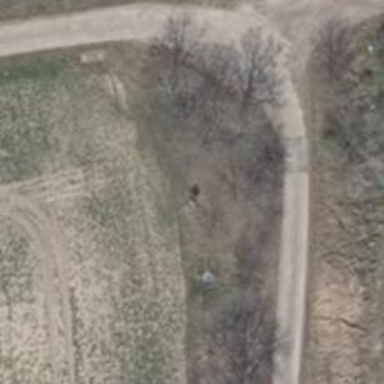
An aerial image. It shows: Hunting stand.